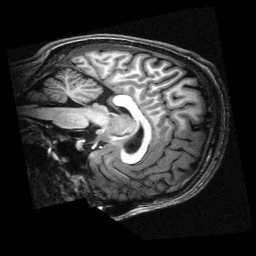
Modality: T1w
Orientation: sagittal
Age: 20
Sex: male